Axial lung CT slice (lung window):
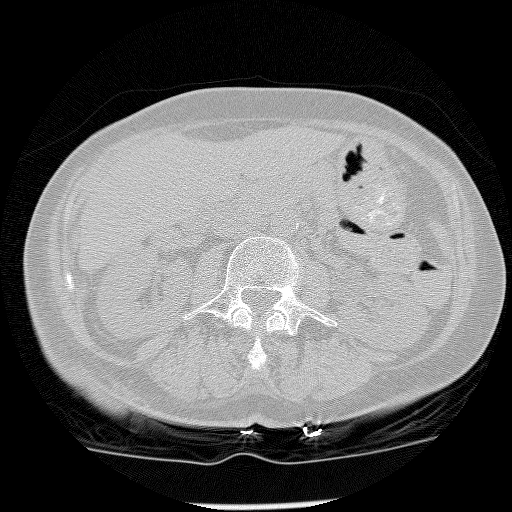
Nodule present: no